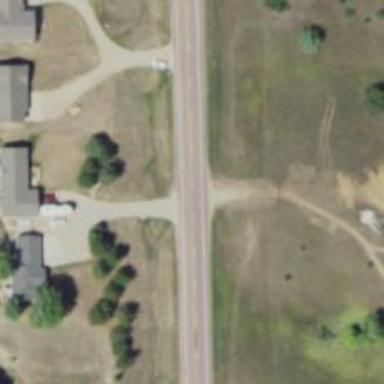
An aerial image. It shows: Secondary road.